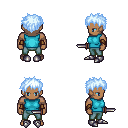
a pixel art fantasy rpg character, male body template, human, dark skin, teal sleeveless shirt, teal pants, white cyan bedhead hairstyle, cloth bracers, metal boots, dagger, four views (front, back, left, right), 2x2 character sprite sheet, small pixel art, hard edges, no anti-aliasing